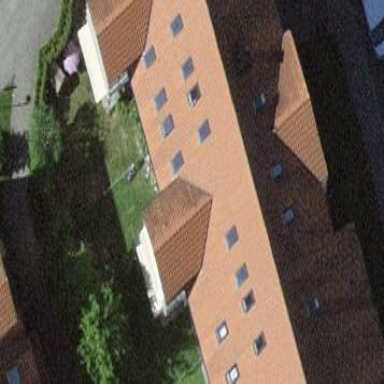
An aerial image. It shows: Gabled roof adorns the apartments building.